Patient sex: F
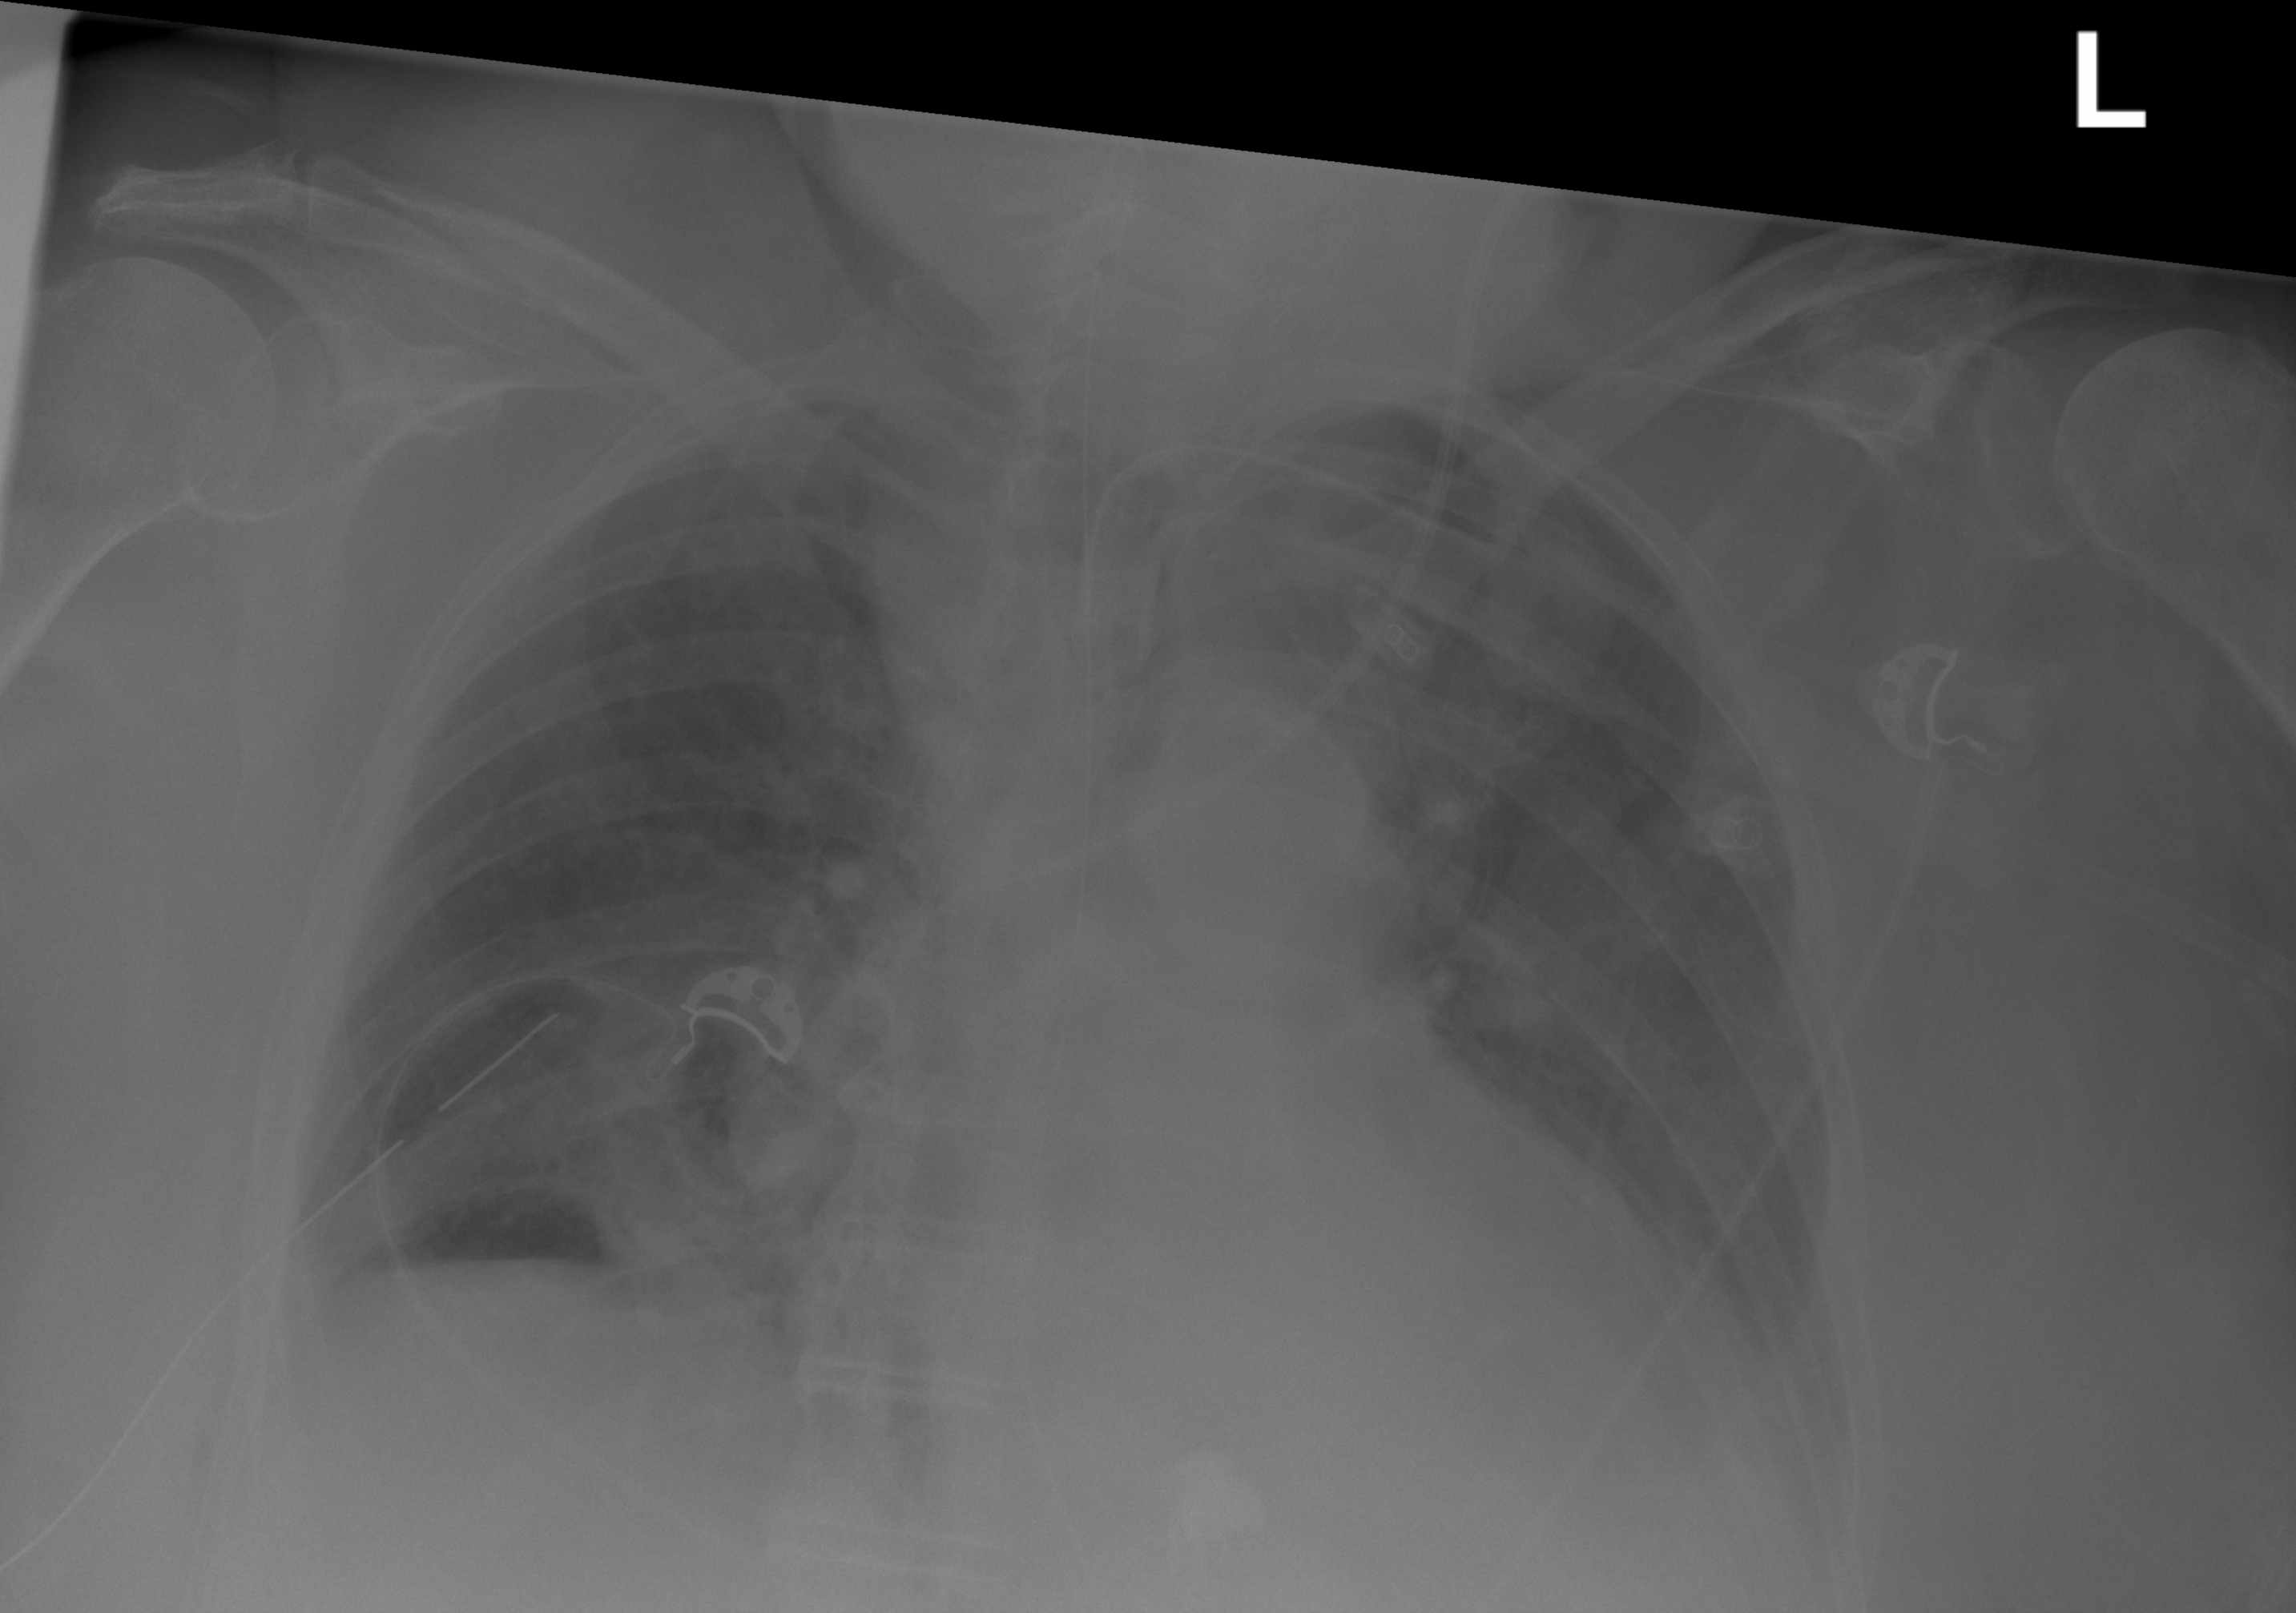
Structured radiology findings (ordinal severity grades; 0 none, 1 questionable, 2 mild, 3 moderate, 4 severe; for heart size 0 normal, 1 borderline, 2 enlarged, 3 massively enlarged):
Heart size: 2
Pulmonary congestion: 2
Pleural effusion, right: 0
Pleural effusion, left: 2
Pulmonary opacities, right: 2
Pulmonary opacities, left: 2
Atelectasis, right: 2
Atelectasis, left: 3